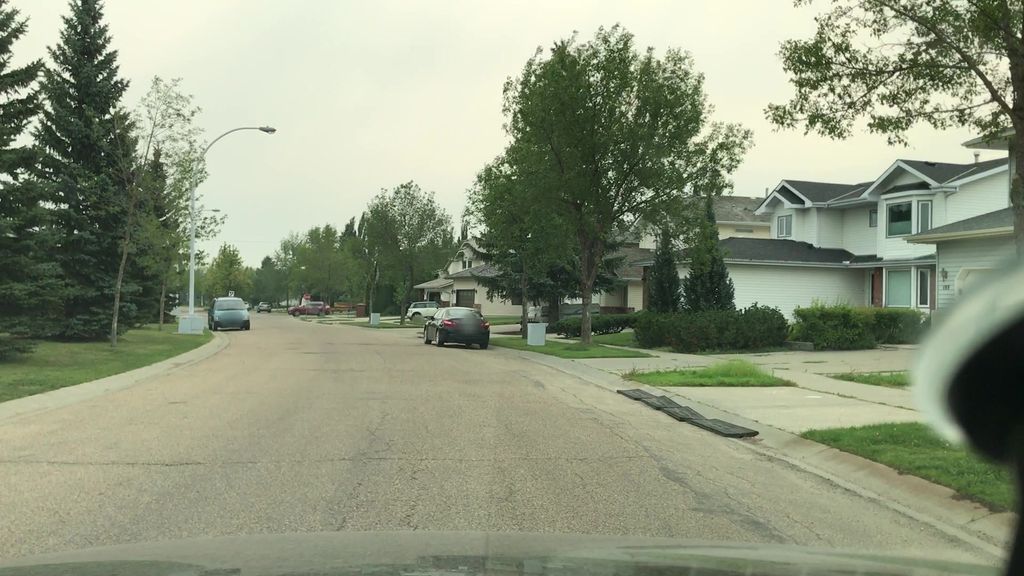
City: edmonton